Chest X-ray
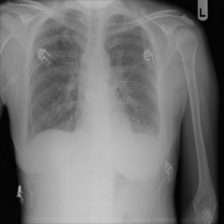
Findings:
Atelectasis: negative
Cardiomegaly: negative
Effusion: positive
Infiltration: negative
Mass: negative
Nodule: negative
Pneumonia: negative
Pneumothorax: negative
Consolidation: negative
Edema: positive
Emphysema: negative
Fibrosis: negative
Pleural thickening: negative
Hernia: negative